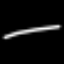
Label: line